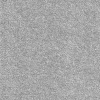
Atmospheric dust classification: dusty